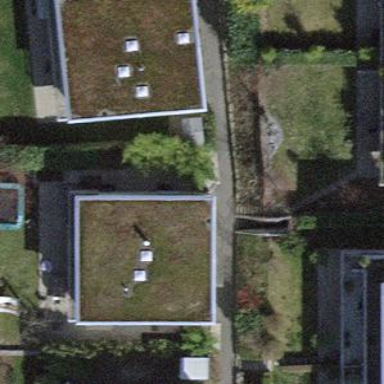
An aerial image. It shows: Detached building with flat roof.